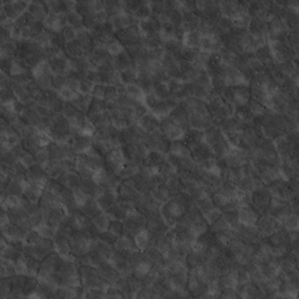
Label: non_frost